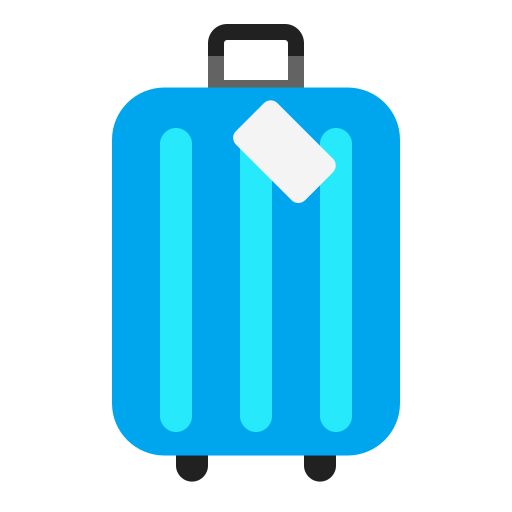
luggage flat